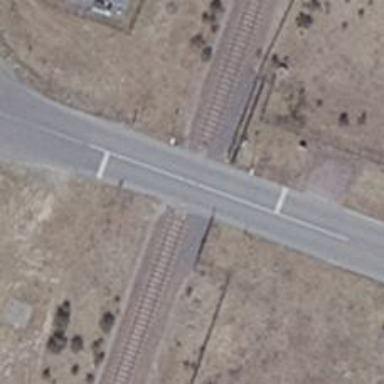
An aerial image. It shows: Railway level crossing.